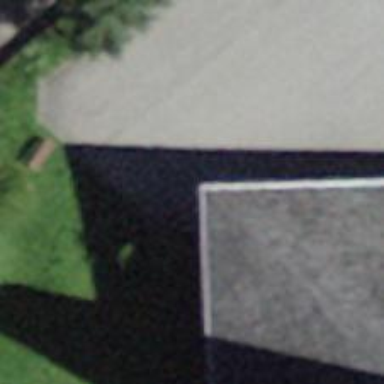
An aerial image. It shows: View of roof edge.